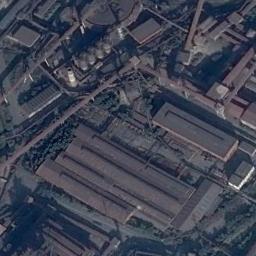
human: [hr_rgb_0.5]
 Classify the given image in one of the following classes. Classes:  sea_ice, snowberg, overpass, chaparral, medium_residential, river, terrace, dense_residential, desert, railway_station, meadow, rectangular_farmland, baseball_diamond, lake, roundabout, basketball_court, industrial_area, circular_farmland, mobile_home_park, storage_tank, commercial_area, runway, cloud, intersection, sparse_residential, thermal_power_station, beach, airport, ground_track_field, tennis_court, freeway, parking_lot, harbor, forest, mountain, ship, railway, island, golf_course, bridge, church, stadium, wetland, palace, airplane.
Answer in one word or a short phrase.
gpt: thermal_power_station